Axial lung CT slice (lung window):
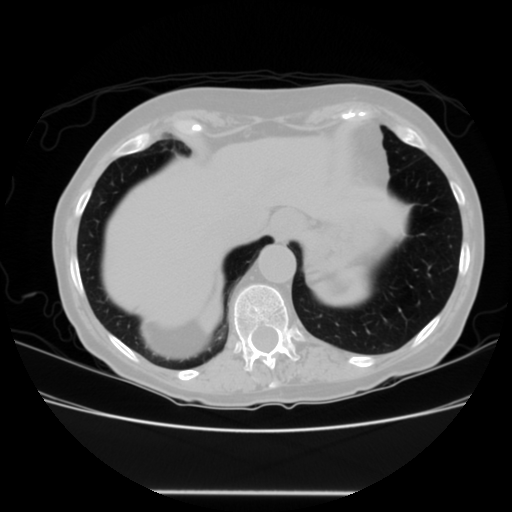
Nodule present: no